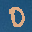
Label: 0